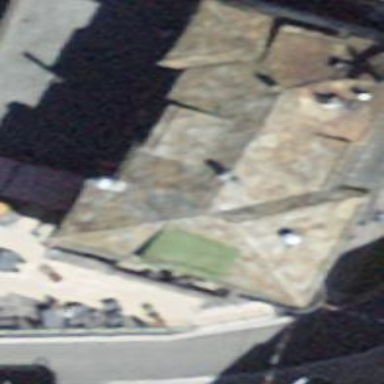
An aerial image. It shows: Building with hipped roof covered in black roof tiles.